Question: I have requirement to show list of some places in Android 'ListView' with the direction of that place. I able to that by finding the angle between the locations but the issue is that My Client required the arrow to be rotated when the device was rotated or moved. I failed to found any solution that will rotate arrow as per Sensor Changes. Do any of them across such requirement? Please suggest me some solution to get the list to be displayed as this in this <URL>. or look at below image.
I am expecting any answer such that it will be helpful in starting the below requirement. Even displaying the arrow alone is welcome so that I will try to achieve the below. all the samples I have done are shaking and they are not stable.

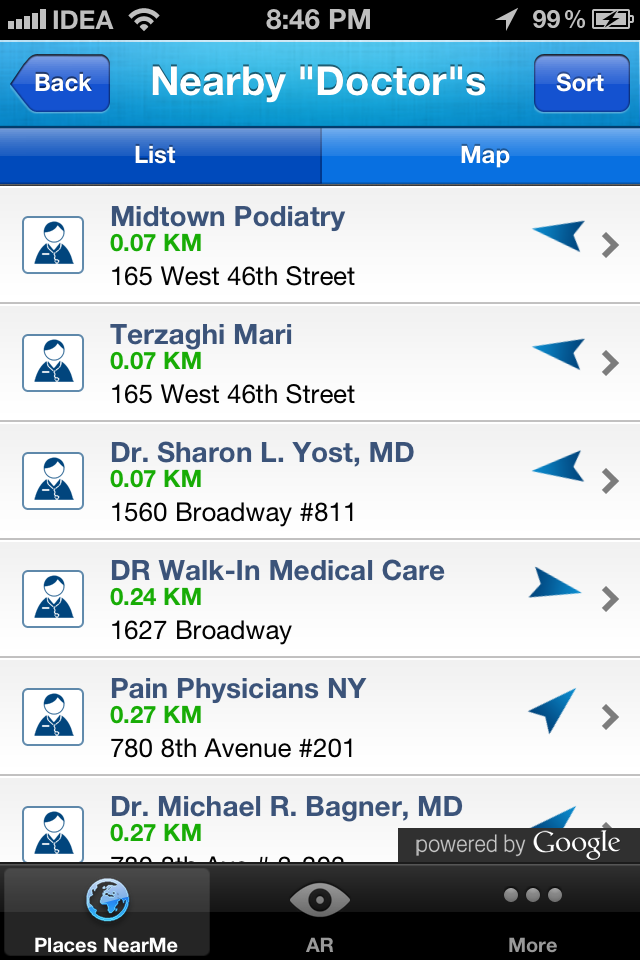
Answer: Have your adapter hold a collection of objects with all info you want on each list
item, including a float value for rotation of arrow.
'''
public class Place {
private Srting name;
private double distance;
private float arrowAngle;
//-- etc etc--
'''
Override Adapter's 'getView()', set rotation of arrow View:
'''
@Override
public View getView(View currentView, int position, ViewGroup parent){
//--inflate layout for each row, find views, set values etc etc--
Place p = getItem(position);
arrowView.setRotation(p.getArrowAngle());
//--return inflated view --
}
'''
On sensor change, calculate new angle of each arrow, and update each of the data objects in your adapter.
'''
for (int i = 0 ; i < adapter.getCount(); i++){
Place p = adapter.getItem(i);
//--calculate angle--
p.setArrowAngle(newAngle);
}
adapter.notifyDataSetChanged();
'''
That would do it, but sensors may change very fast and too much updates of ListView data will cause ListView to lag, to limit updates, declare a 'long' variable 'lastUpdated', On sensor change see if 'System.nanoTime() - lastupdated > 500', then only call the above updating code. This will limit updates to a 500 millisecond interval.